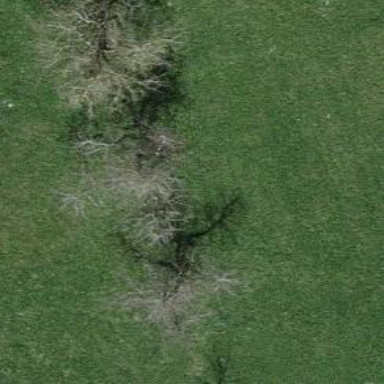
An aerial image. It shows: Agricultural area with broadleaved deciduous trees.